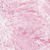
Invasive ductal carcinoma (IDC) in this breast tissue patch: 0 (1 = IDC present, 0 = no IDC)